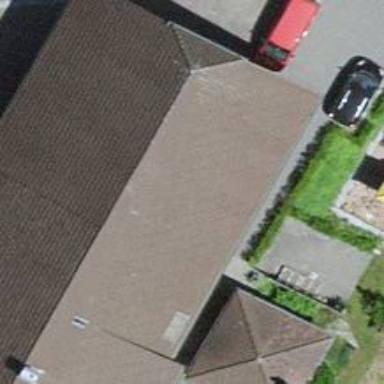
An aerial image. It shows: Residential building with half-hipped roof shape.